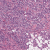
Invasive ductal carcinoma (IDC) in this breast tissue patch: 1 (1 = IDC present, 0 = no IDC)